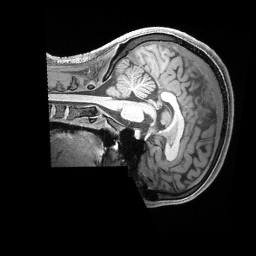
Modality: T1w
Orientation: sagittal
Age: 23
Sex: male
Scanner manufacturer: siemens
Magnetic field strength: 3 T
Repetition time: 2.4 s
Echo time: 0.00228 s